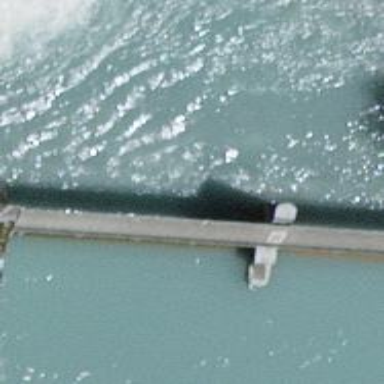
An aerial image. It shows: Weir along the waterway.